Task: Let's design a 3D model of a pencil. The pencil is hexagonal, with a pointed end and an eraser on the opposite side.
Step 78:
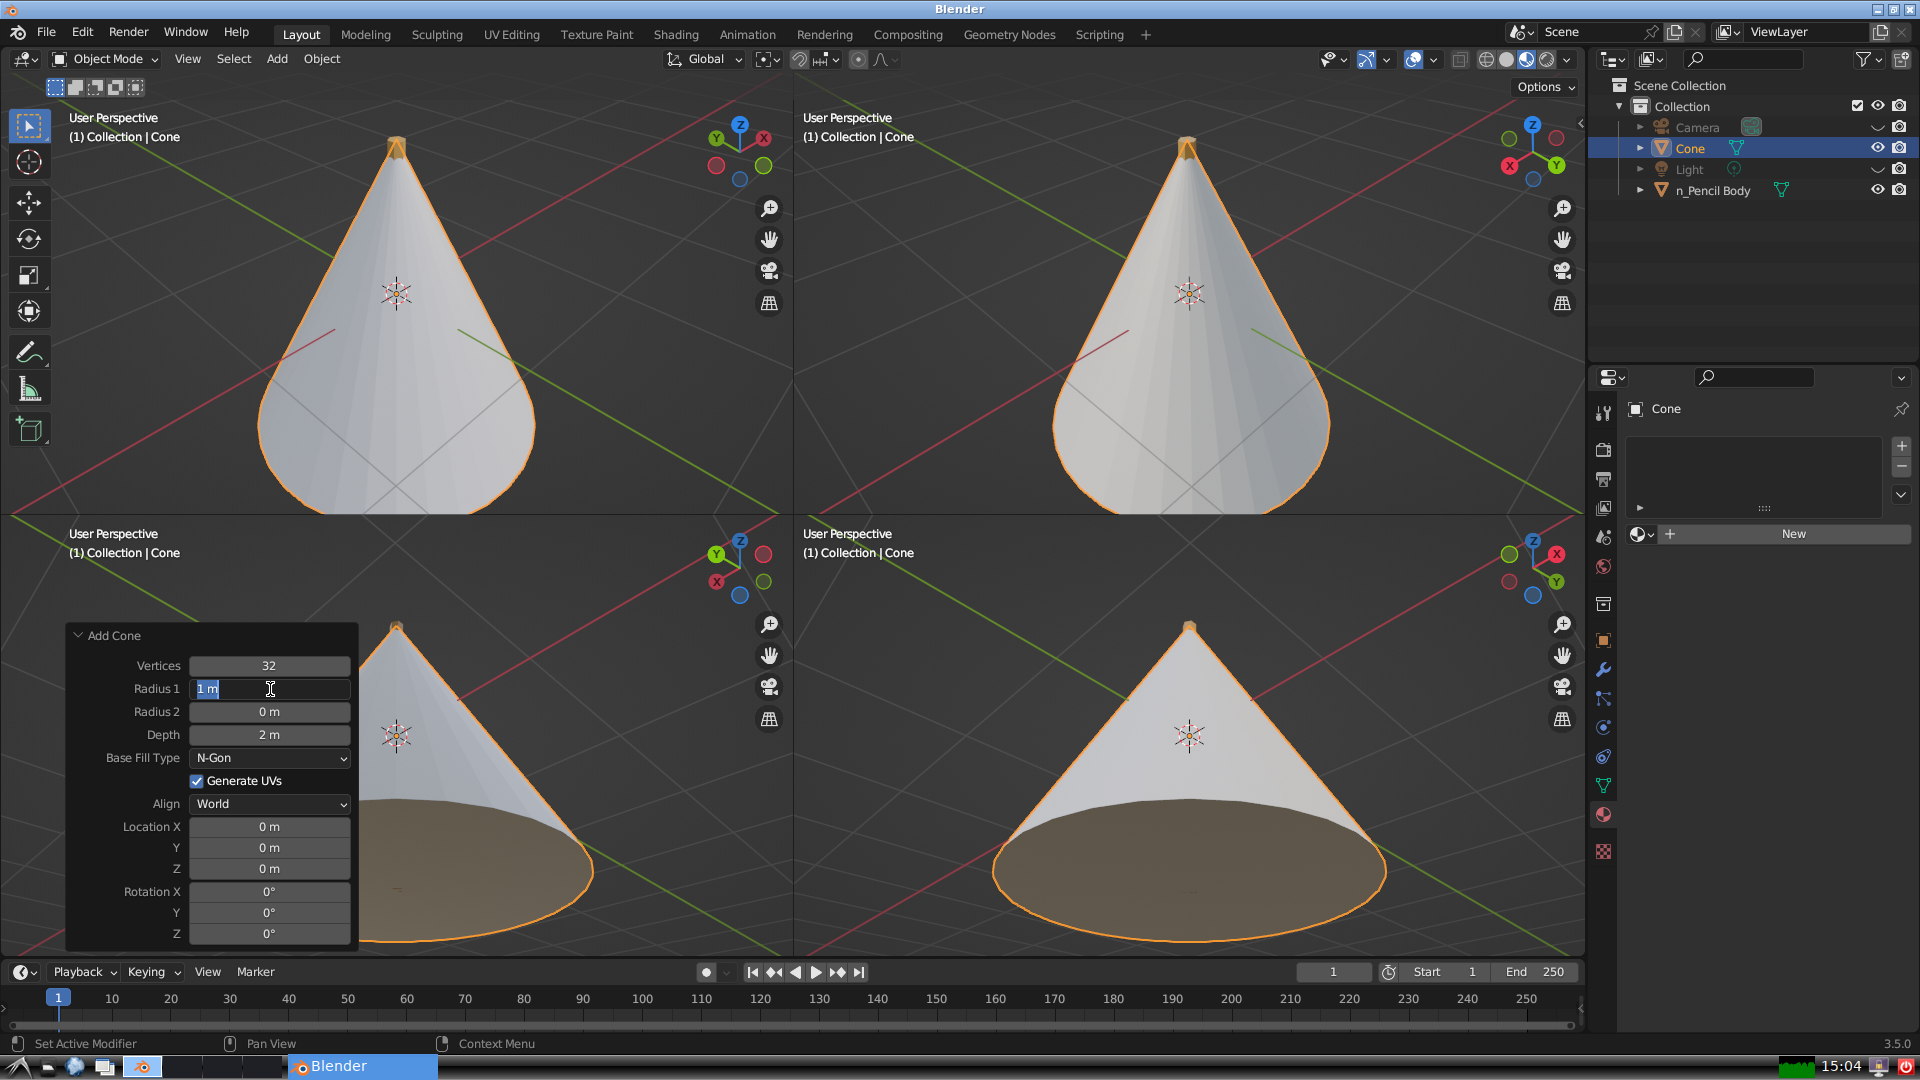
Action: input_text: 0.05